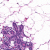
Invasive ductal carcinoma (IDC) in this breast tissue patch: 0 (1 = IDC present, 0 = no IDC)